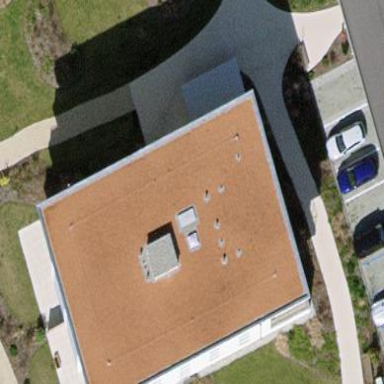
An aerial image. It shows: Residential building with flat roof.